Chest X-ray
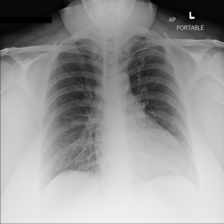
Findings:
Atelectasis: negative
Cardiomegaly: negative
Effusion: negative
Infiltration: negative
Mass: negative
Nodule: negative
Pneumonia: negative
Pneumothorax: negative
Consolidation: negative
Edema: negative
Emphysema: negative
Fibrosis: negative
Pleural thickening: negative
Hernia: negative